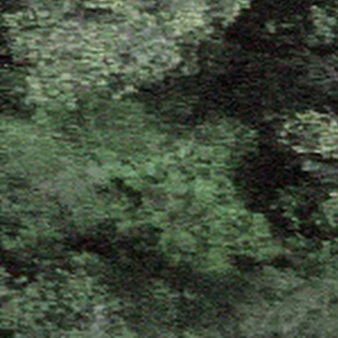
Label: other